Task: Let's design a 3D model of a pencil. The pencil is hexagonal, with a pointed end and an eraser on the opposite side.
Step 41:
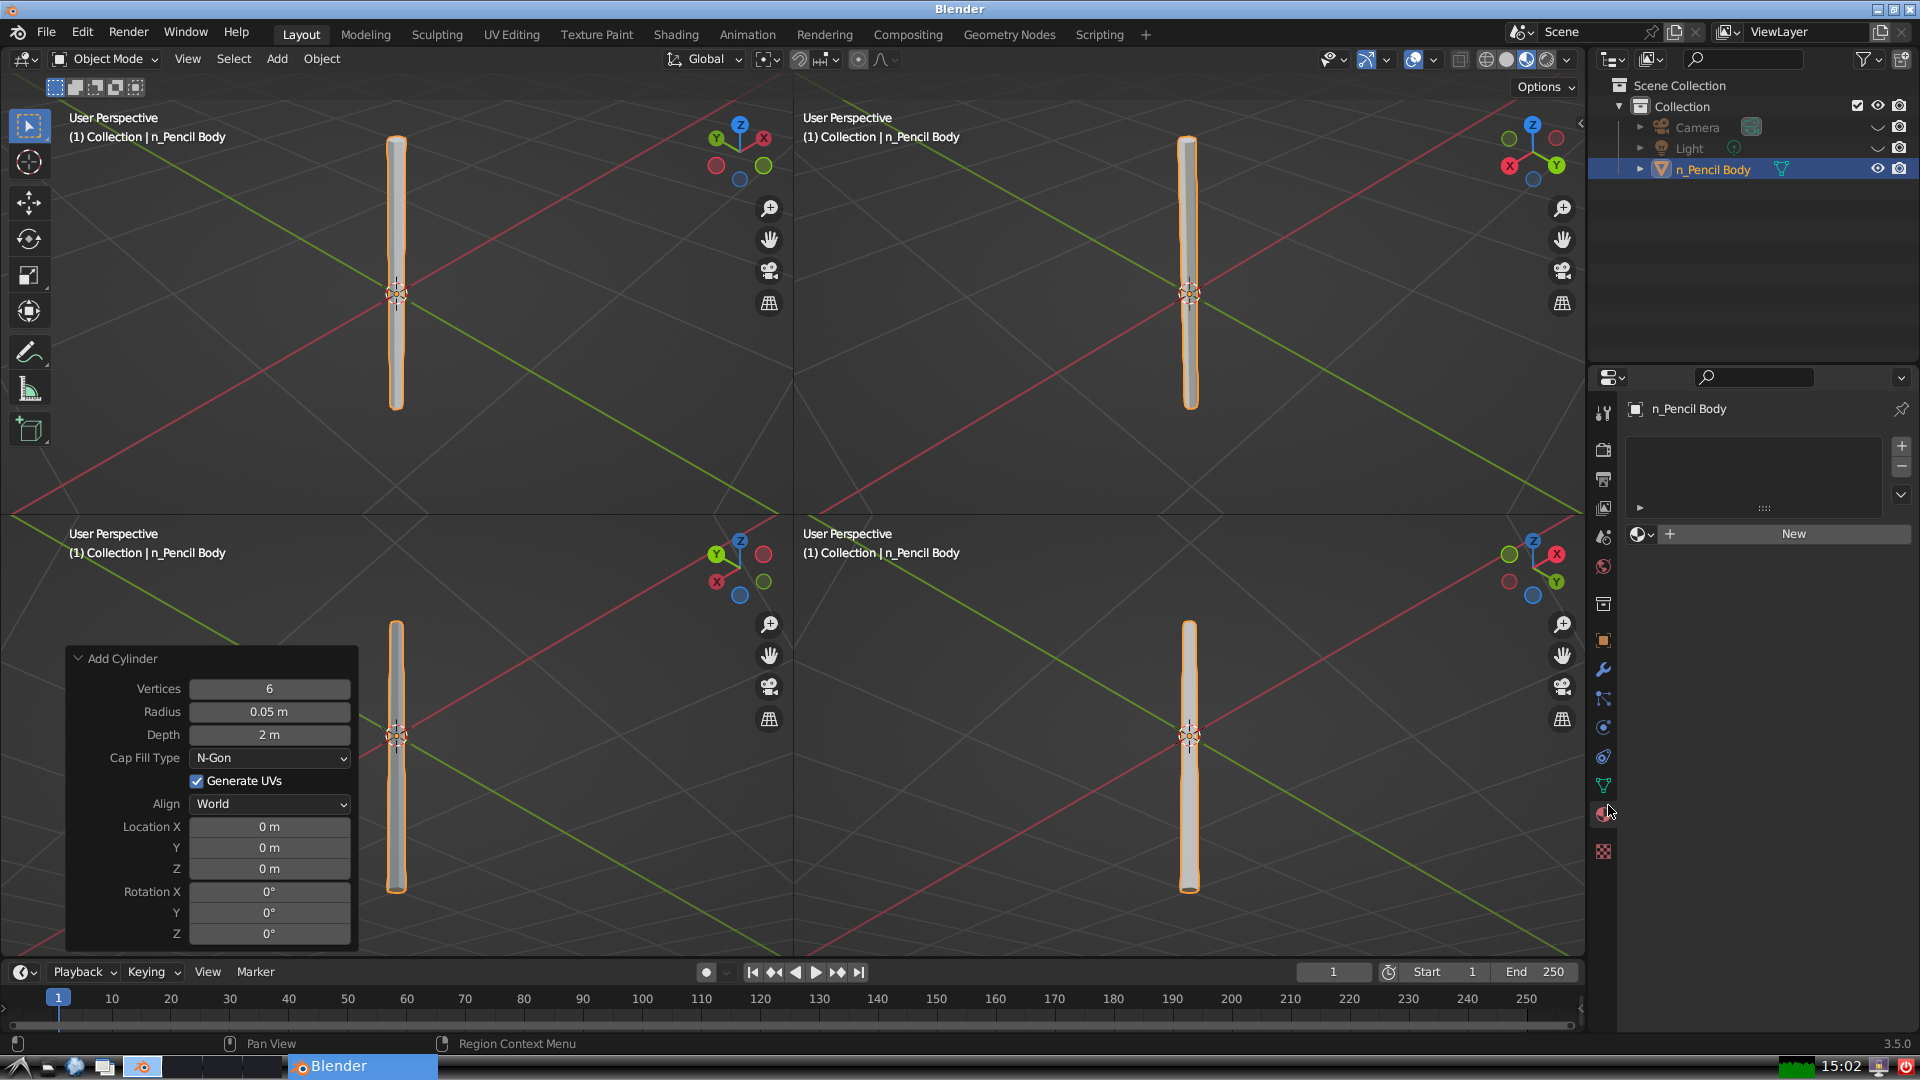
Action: {"mouse_move": [1795, 523]}